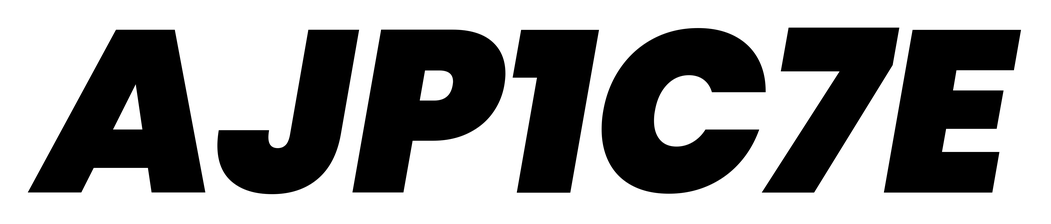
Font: Poppins-BlackItalic